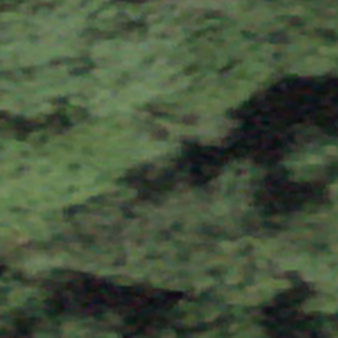
Label: other